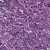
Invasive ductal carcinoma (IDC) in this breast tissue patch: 1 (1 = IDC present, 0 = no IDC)